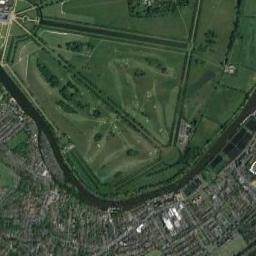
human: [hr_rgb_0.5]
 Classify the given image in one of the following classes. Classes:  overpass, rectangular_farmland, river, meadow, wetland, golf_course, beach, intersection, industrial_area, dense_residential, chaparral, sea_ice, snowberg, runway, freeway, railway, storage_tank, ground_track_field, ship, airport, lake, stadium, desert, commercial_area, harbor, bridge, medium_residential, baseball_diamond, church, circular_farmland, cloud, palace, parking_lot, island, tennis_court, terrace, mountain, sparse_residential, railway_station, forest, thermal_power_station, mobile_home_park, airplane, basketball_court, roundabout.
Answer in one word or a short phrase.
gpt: river